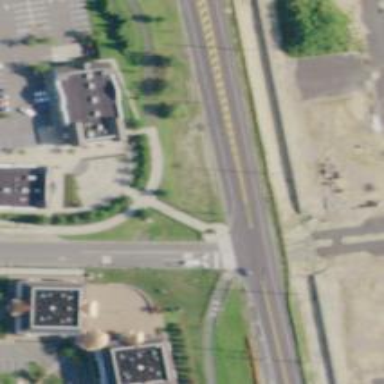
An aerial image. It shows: Asphalt cycleway with crossing.